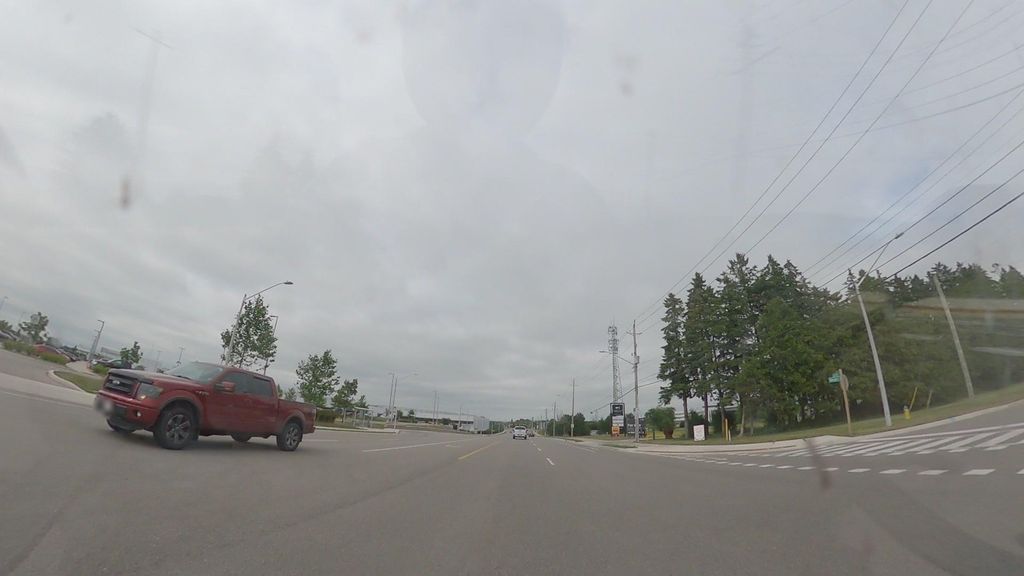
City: kitchener-waterloo